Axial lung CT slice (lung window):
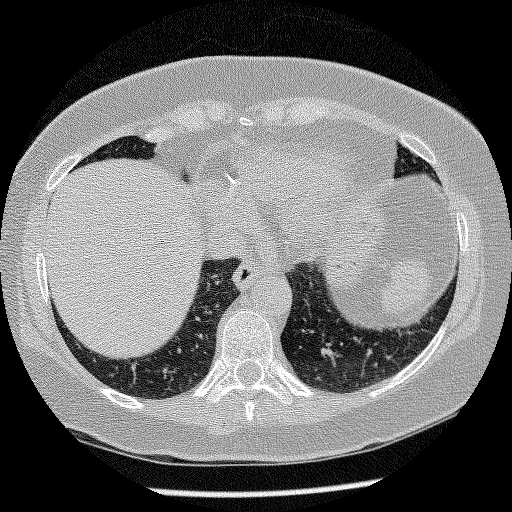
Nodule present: no